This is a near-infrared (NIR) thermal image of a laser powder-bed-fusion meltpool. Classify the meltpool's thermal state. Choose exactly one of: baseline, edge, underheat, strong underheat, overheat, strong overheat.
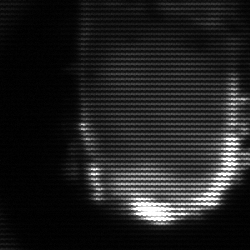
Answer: baseline